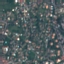
Label: Residential